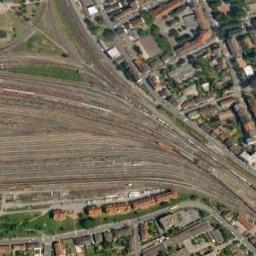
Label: railway_station